Aerial crown-view tile of a tropical tree (Barro Colorado Island, Panama), acquired 20250616:
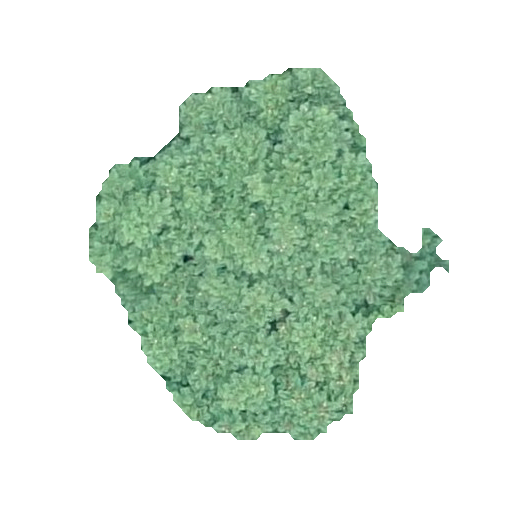
Species: Jacaranda copaia
GBIF accepted scientific name: Jacaranda copaia
Crown area: 120.321 m²